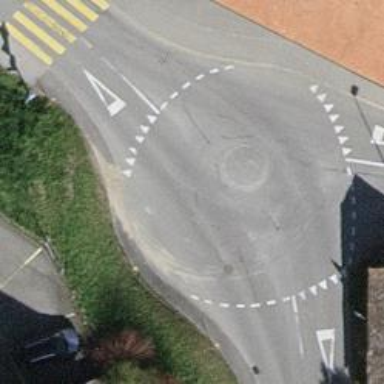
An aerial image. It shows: Mini roundabout on the road.